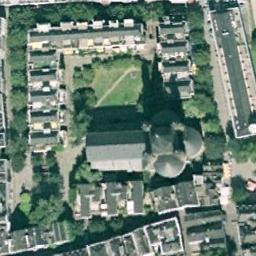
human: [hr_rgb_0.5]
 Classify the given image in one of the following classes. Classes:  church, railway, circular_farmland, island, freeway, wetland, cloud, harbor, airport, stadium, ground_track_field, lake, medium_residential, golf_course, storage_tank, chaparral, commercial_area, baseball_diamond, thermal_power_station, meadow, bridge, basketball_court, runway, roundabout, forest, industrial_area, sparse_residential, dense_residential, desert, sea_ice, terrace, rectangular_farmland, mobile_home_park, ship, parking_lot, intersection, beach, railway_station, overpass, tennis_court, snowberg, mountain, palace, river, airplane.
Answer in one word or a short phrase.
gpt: church